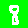
Digit: 8